四年级 · 算术
看图回答。

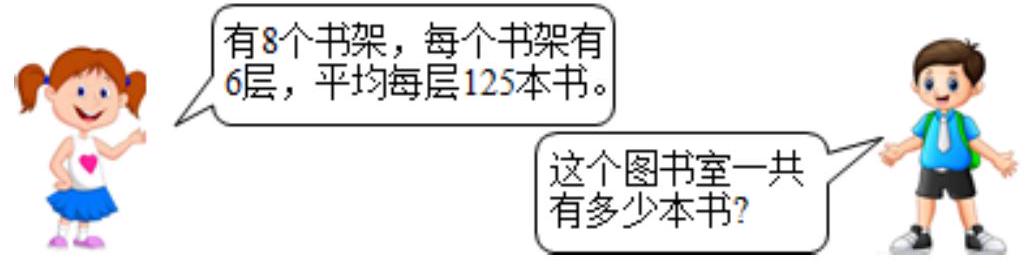
答案: 解6000 本

【分析】 125 乘 6 等于一个书架放书的本数, 再乘 8 等于 8 个书架放书的本数, 据此即可解答。

【详解】 $125 \times 6 \times 8$

$=125 \times 8 \times 6$

$=1000 \times 6$

$=6000$ (本)

答：这个图书室一共有 6000 本书。

【点睛】本题主要考查学生对乘法交换律的掌握和灵活运用。